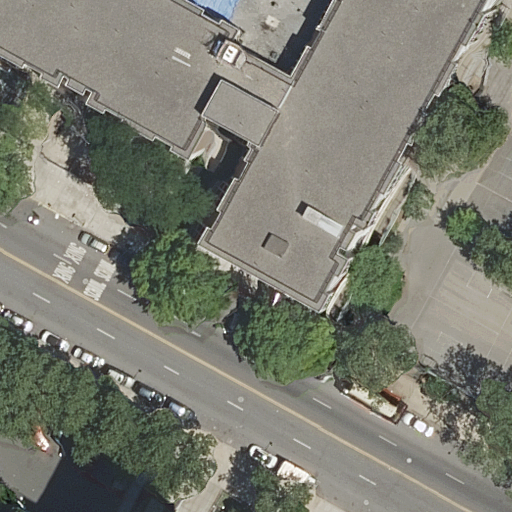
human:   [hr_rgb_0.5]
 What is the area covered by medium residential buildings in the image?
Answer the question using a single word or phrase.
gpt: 0m2

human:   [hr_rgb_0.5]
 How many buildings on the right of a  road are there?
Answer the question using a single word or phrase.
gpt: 0

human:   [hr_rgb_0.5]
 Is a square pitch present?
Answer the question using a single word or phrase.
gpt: no

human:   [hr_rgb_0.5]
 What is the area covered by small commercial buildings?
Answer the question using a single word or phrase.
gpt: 0m2

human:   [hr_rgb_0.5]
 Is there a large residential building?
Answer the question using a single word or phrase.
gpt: no

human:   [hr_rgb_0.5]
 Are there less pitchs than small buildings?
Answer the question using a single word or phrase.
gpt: no

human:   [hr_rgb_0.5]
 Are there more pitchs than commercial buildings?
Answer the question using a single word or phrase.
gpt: yes

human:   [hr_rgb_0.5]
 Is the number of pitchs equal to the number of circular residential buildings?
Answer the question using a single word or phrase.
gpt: no

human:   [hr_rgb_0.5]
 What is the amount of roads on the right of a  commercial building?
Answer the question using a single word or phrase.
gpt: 0

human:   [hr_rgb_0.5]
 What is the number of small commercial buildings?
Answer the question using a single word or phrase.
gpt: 0

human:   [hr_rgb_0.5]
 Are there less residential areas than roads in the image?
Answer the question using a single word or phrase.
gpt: yes

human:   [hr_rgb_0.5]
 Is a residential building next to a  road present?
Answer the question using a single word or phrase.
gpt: no

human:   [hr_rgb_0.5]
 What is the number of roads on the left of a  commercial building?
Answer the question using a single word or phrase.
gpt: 0

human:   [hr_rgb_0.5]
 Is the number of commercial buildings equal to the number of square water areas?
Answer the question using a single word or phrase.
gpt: yes

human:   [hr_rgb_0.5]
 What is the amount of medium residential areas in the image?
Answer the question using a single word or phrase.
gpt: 0

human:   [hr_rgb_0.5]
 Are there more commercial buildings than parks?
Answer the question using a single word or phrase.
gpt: no

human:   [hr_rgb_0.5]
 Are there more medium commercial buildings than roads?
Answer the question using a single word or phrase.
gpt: no

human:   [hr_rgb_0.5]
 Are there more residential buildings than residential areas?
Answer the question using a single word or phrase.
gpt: no

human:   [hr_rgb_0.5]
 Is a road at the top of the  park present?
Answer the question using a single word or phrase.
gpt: no

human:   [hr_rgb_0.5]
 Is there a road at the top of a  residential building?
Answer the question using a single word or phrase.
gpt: no

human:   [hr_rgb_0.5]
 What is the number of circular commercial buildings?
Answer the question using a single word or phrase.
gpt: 0

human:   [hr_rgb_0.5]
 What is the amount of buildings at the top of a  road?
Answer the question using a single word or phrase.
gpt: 1

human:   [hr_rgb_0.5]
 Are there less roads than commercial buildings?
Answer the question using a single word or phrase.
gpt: no

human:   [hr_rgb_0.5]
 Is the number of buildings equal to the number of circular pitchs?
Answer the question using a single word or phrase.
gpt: no

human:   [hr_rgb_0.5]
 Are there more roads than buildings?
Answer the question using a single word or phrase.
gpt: yes

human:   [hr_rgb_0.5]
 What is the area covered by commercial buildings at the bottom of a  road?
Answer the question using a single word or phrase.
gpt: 0m2

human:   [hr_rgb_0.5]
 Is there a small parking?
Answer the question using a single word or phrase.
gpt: no

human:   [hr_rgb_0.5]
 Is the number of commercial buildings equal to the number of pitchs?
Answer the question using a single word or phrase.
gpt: no

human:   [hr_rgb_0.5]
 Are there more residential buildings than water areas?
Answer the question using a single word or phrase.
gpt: no

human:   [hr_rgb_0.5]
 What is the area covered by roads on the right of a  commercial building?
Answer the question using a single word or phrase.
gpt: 0m2

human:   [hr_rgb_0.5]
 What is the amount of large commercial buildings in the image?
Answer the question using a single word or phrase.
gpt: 0

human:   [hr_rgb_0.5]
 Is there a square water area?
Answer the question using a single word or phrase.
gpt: no

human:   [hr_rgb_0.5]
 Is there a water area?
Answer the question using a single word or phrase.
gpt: no

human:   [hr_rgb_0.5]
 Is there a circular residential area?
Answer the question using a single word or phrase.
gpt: no

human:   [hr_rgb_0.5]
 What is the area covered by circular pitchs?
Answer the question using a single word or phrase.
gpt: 0m2

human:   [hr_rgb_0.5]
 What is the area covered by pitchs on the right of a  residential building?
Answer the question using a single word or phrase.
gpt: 0m2